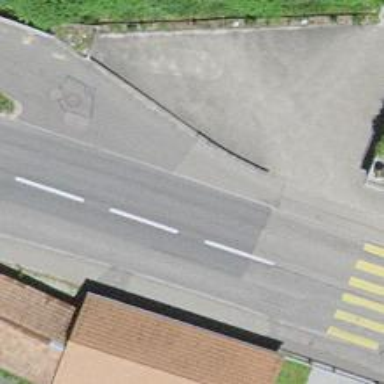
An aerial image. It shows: Bus stop along the road.